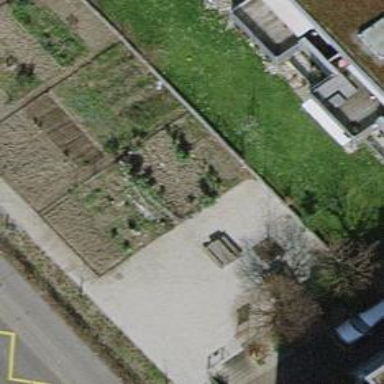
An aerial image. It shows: Picnic table located in leisure land area.